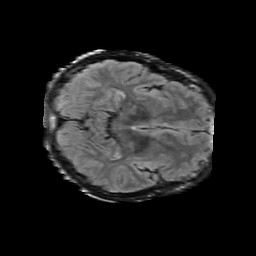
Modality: FLAIR
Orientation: axial
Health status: ill
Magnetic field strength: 3 T